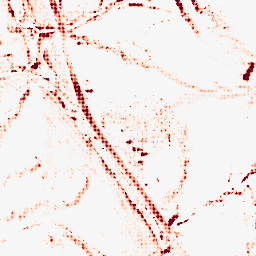
Category: morphological
Decomposition family: morphological_diamond
Decomposition parameters: operation: opening
radius: 5
Upsampling method: sinc_blackman
Upsampling parameters: scale: 8
kernel_size: 8
Upsampling scale: 8